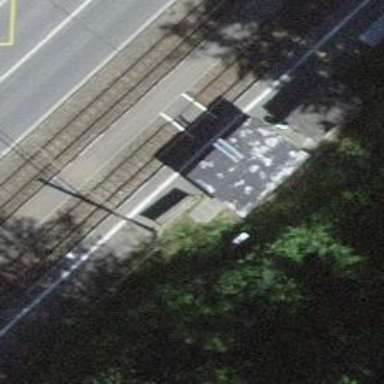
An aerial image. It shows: Light rail stop position on the railway.